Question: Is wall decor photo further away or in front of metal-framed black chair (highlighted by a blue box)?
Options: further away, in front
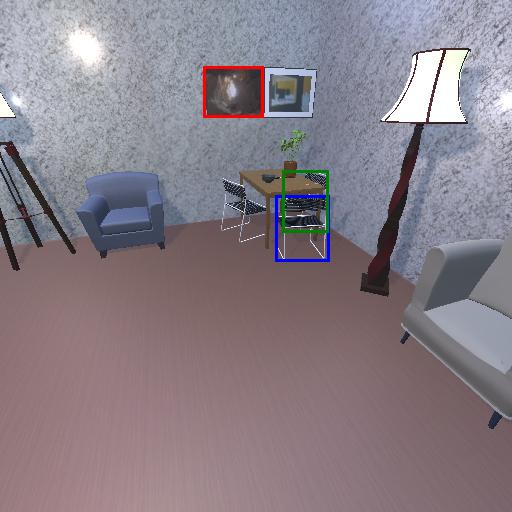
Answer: further away